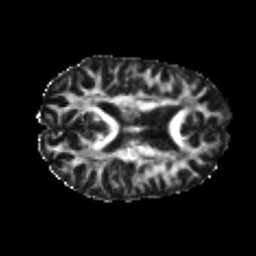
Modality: FA
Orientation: axial
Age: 25
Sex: female
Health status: healthy
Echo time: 0.074 s